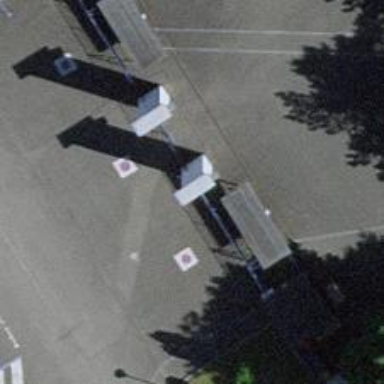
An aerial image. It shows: Entrance with barrier.